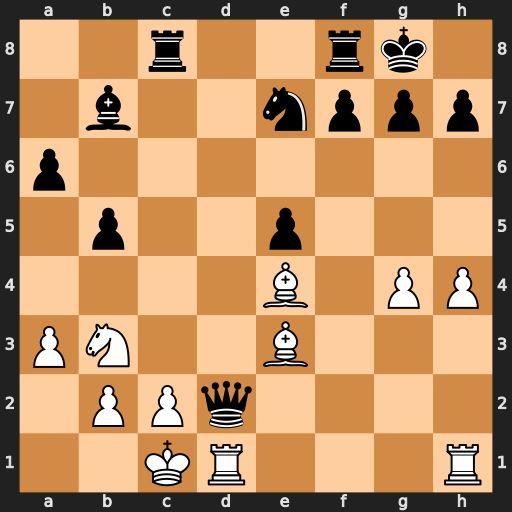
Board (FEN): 2r2rk1/1b2nppp/p7/1p2p3/4B1PP/PN2B3/1PPq4/2KR3R
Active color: w
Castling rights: -
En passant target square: -
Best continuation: Nxd2 Bxe4 Nxe4